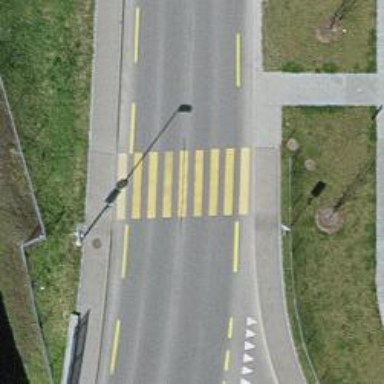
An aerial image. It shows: Marked zebra crossing on the road.